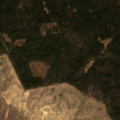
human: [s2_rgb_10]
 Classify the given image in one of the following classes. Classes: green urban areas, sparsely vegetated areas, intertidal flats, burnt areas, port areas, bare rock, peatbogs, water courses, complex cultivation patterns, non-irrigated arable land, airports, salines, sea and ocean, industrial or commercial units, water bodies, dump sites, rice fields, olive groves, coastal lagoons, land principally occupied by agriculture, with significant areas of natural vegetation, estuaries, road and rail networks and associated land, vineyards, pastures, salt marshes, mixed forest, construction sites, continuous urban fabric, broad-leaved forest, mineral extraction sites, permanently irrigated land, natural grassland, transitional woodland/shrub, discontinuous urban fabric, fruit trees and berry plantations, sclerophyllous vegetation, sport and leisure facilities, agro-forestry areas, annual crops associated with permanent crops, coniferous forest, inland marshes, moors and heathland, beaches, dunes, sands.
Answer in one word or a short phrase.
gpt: non-irrigated arable land, broad-leaved forest, mixed forest